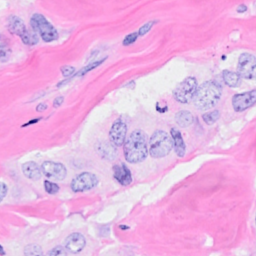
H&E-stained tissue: Breast